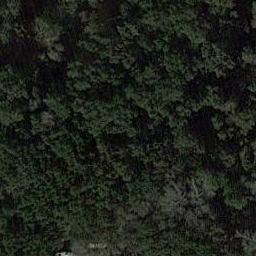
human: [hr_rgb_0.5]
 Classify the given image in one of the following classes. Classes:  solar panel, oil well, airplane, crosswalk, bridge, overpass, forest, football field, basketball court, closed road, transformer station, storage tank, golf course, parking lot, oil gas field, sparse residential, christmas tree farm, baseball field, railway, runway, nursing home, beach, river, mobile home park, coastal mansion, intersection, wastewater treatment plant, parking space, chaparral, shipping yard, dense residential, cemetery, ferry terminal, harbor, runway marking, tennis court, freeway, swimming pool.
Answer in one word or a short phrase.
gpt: forest